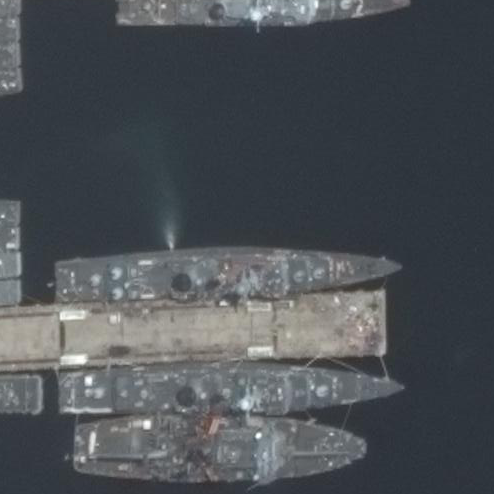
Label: cruiser